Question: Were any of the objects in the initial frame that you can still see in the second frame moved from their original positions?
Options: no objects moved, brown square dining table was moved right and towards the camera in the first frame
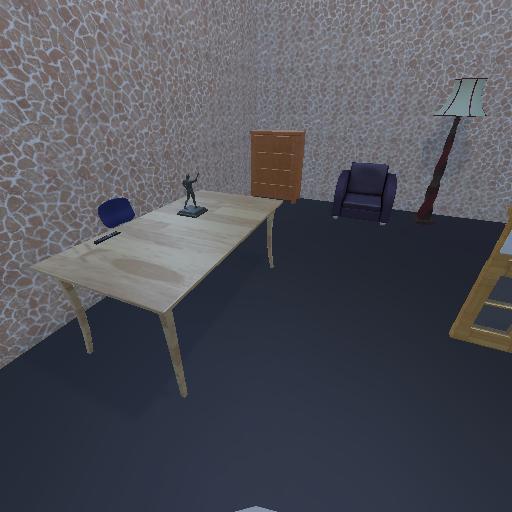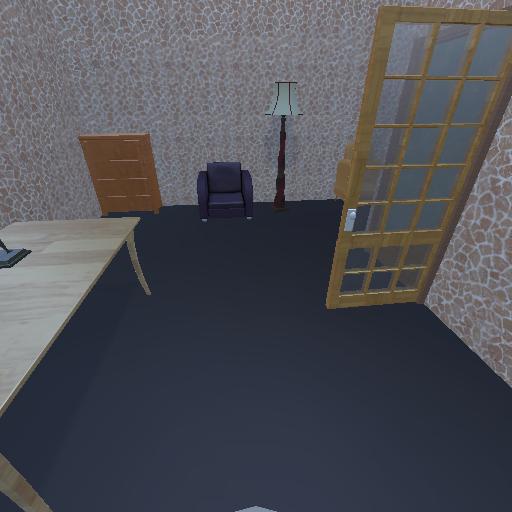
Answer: no objects moved